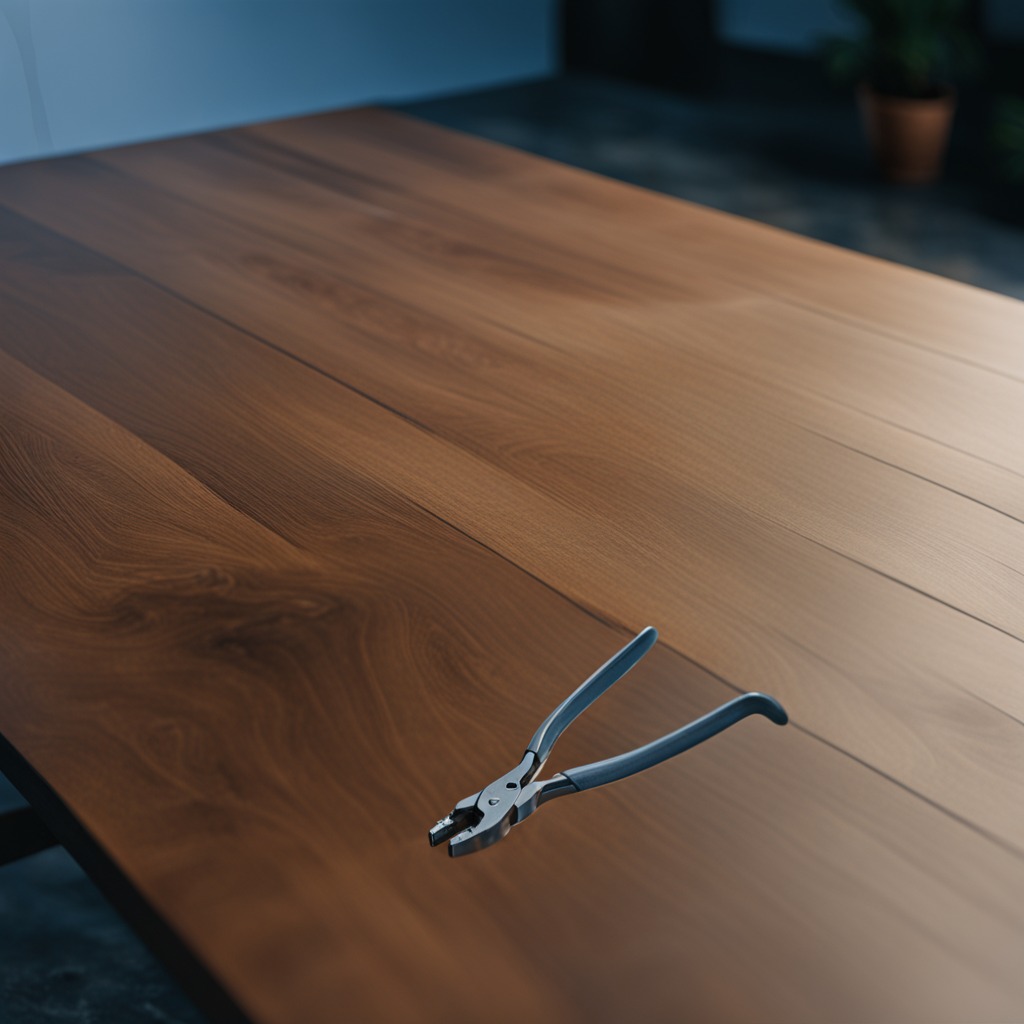
A plier is lying on a table with burn marks in a small garage at twilight.